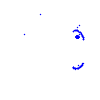
Particle: kaon